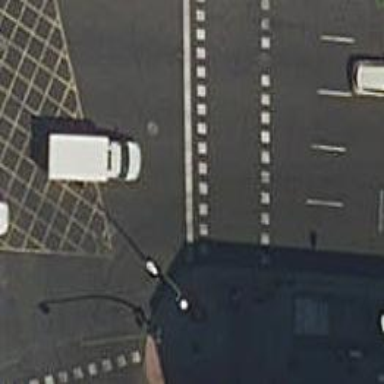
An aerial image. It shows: Crossing with traffic signals.